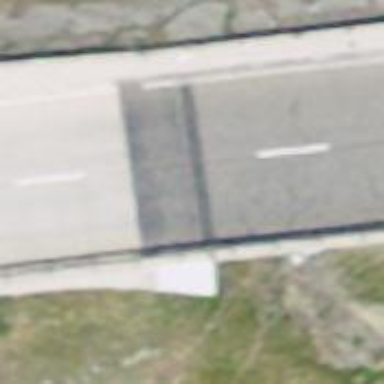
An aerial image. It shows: Primary highway on asphalt bridge.